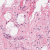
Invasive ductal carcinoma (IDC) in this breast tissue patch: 0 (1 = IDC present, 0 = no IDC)